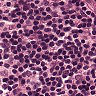
Metastatic tissue present: no